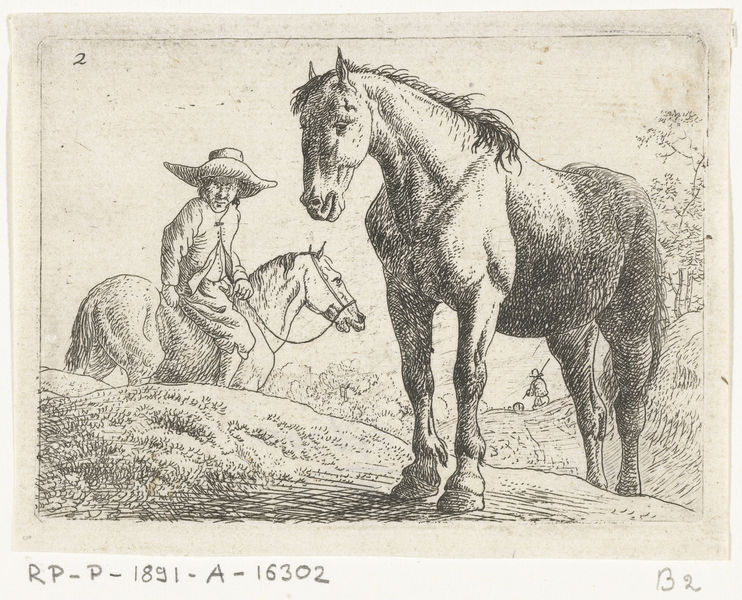
Titel: Twee paarden, één met ruiter
Künstler: Jan van Aken
Standort: Amsterdam
Institution: Rijksmuseum
Schlagwörter: hut, esel, pferd, reiter, ernte, wanderer, don quichotte, la mancha